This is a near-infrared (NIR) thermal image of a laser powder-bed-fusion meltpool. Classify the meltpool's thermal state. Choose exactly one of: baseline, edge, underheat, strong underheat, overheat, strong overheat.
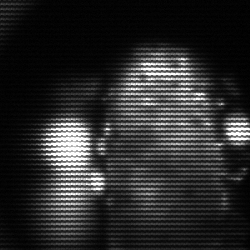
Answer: strong underheat